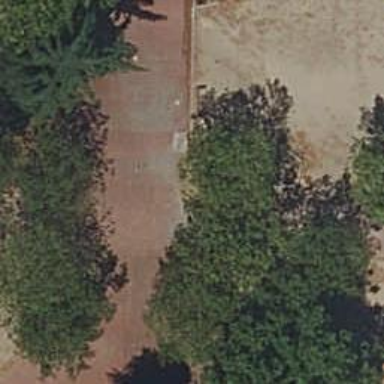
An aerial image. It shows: Concrete path.